Question: I'm trying to display a bit of long text in a twitter bootstrap tooltip. As you can see in the picture below, things aren't going smashingly. Does anyone have an easy fix for text that overflows the bootstrap tooltip?

EDIT (added requested code):
In my controller:
'''
<a href='" + Url.Action("Index", "PP", new {id = productRow.ProductGuid, area = ""}) + "' " +
((blTruncated) ? "class='auto-tooltip' title='" + productRow.ProductName.Replace("'", "") : "") + "'>" +
productName + "</a>
'''
In my view:
'''
$('.auto-tooltip').tooltip();
'''
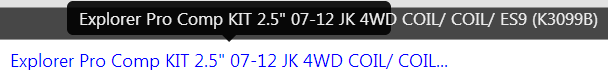
Answer: I'm not quite sure about your code,
here is an example with a long tool-tip value:
'''
<a href="#" rel="tooltip" title="Lorem ipsum dolor sit amet, consectetur adipiscing elit. Maecenas bibendum ac felis id commodo. Etiam mauris purus, fringilla id tempus in, mollis vel orci. Duis ultricies at erat eget iaculis.">Hover here please</a>
'''
'''
$(document).ready(function () {
$("a").tooltip({
'selector': '',
'placement': 'top',
'container':'body'
});
});
'''
'''
/*Change the size here*/
div.tooltip-inner {
max-width: 350px;
}
'''
Demo: <URL>
---
Apprently you can only change the '.tooltip-inner' in Bootstrap 4, thanks @Felix Dombek
'''
.tooltip-inner { max-width: ... }
'''